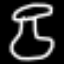
Label: hourglass